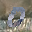
Label: 0